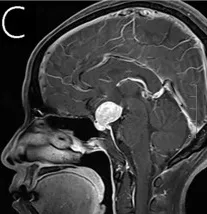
Preoperative MRI (A-C) revealed a 1.94x1.91x2.16-cm well-defined mass located in the sellar and suprasellar regions.the tumor was strongly and irregularly contrast-enhanced after gadolinium administration.
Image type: radiology (mri)